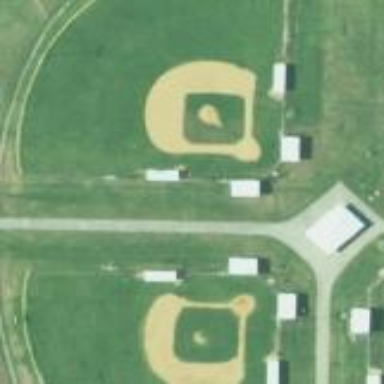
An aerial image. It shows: Baseball pitch for leisure land.